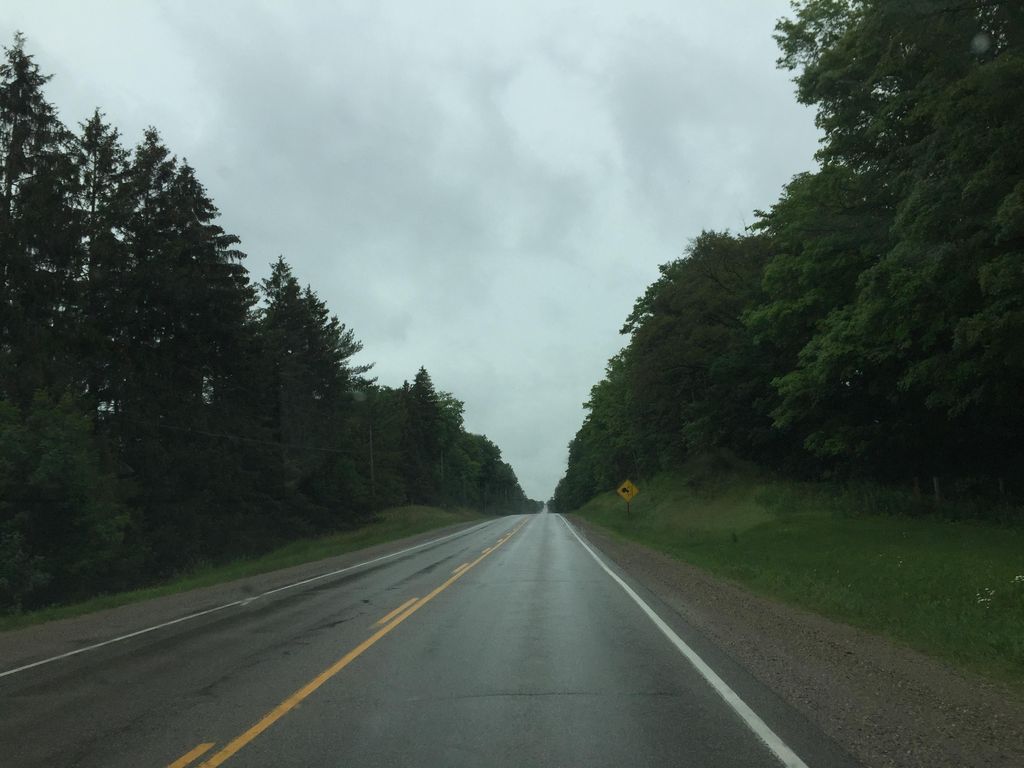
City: kitchener-waterloo